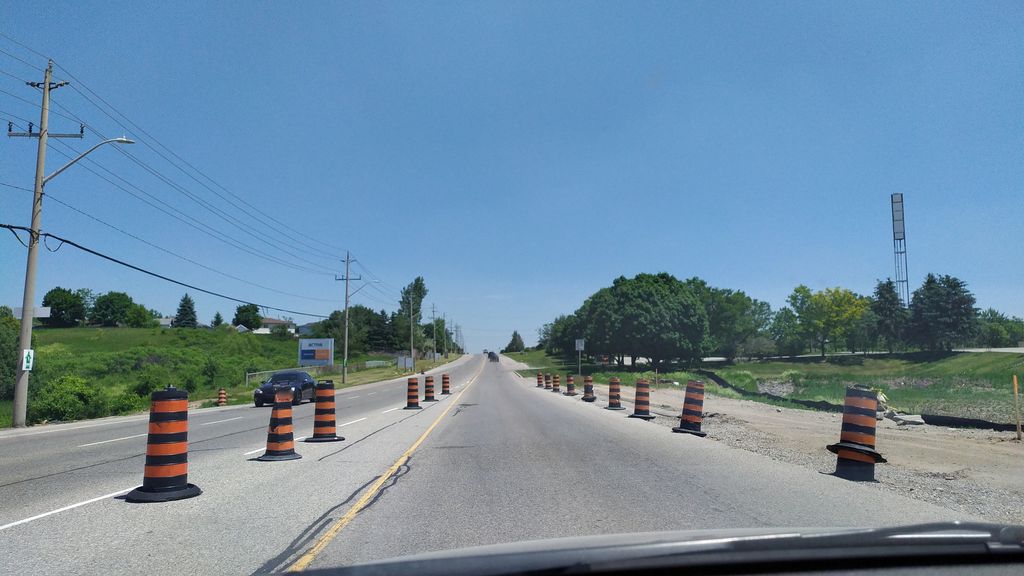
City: kitchener-waterloo